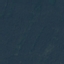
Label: Forest